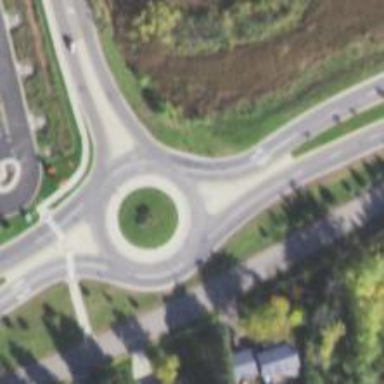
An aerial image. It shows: Tertiary road leading to roundabout.